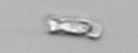
Label: Guinardia_striata